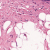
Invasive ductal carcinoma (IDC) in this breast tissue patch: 0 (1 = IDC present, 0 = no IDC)